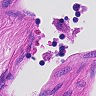
Metastatic tissue present: no